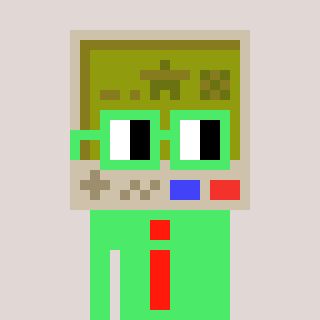
a pixel art character with square light green glasses, a gameboy-shaped head and a teal-colored body on a warm background